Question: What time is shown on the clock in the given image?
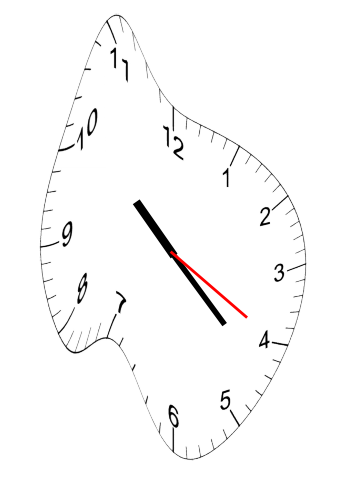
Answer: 10:22:20